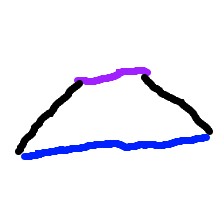
Shape: trapezoid